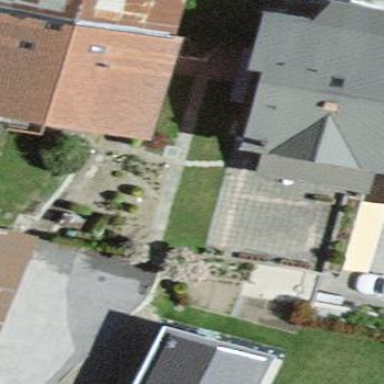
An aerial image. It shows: Residential building.